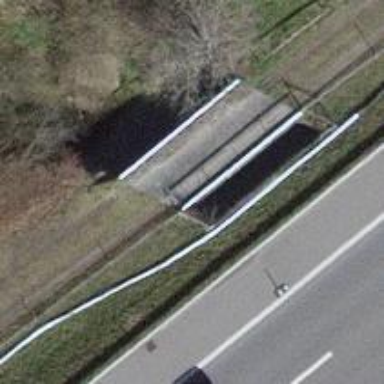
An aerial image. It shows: There is tunnel.